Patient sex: M
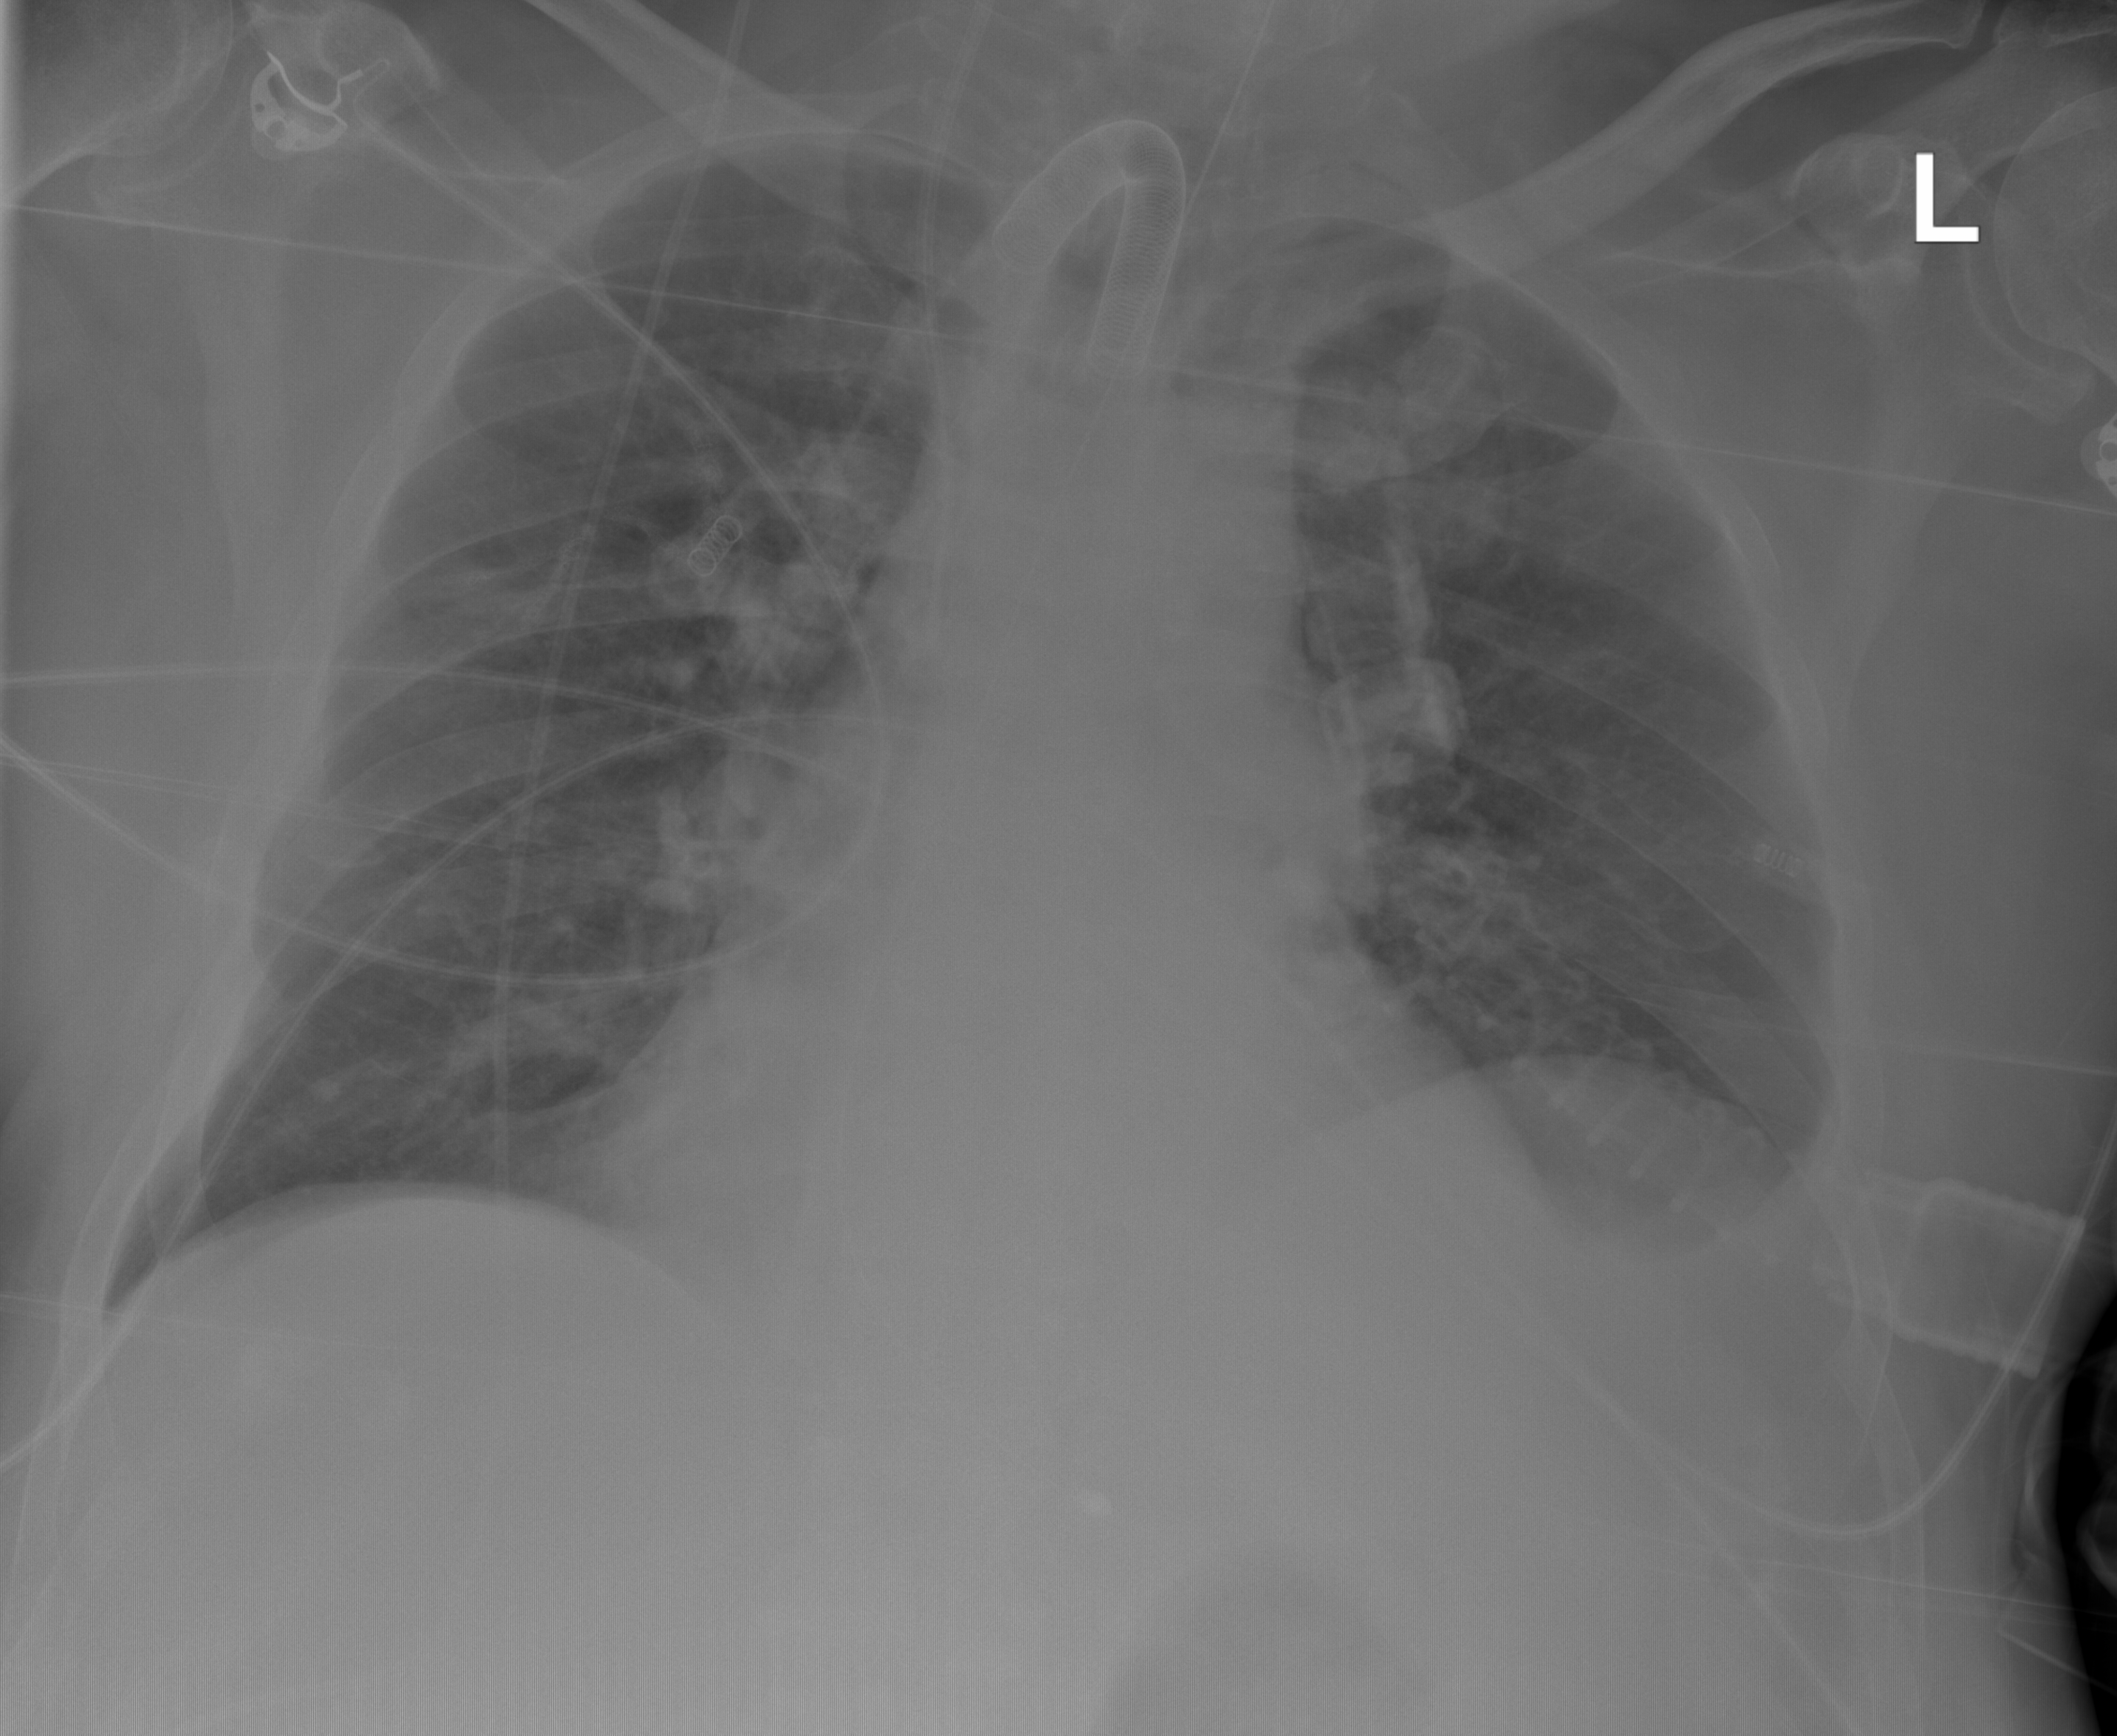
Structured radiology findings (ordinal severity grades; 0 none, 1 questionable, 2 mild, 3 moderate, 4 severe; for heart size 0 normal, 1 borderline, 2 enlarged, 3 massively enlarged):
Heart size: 2
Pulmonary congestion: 0
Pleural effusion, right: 0
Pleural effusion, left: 2
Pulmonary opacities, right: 1
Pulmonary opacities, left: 0
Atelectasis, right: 0
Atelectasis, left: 2